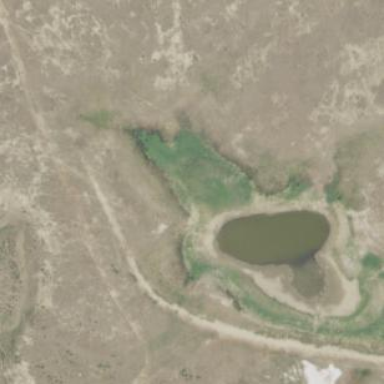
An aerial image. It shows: Reservoir.